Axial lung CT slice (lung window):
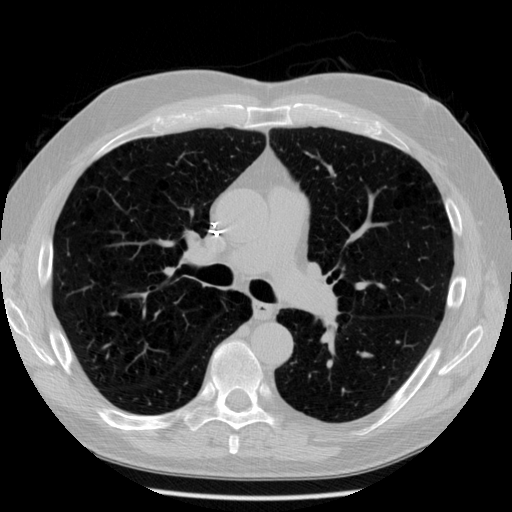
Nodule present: no